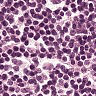
Metastatic tissue present: no